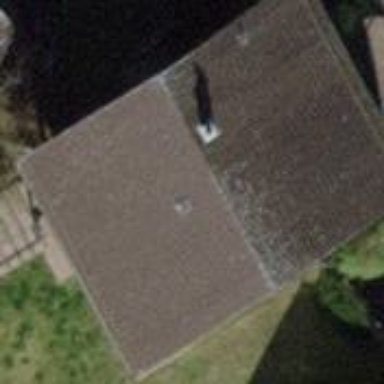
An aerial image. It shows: Building with pitched roof.